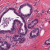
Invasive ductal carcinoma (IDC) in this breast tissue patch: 0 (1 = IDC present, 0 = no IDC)